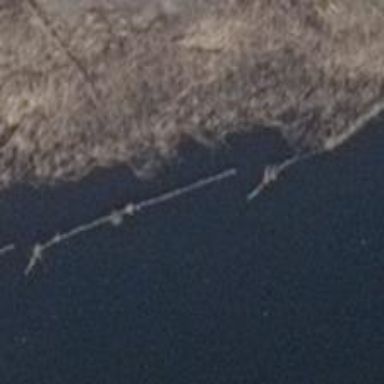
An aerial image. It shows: Breakwater structure.